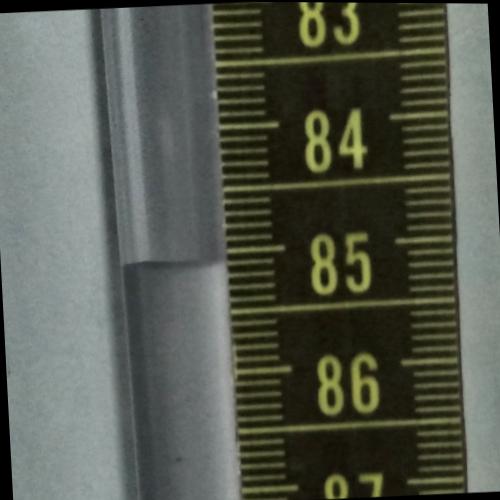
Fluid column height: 85.1 cm